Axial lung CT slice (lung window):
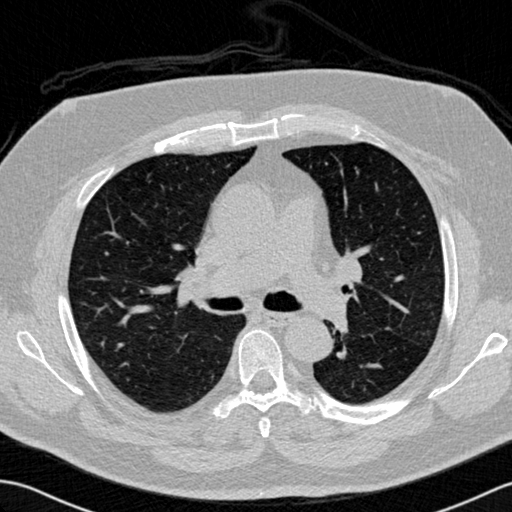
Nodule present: no